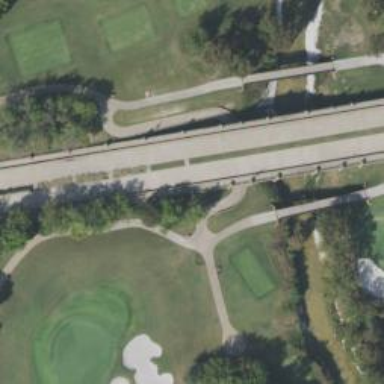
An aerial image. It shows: Asphalt service road that appears to be golf cart path.